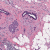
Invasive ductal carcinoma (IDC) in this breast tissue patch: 1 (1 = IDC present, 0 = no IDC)